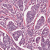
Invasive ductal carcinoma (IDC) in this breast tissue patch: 1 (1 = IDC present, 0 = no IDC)